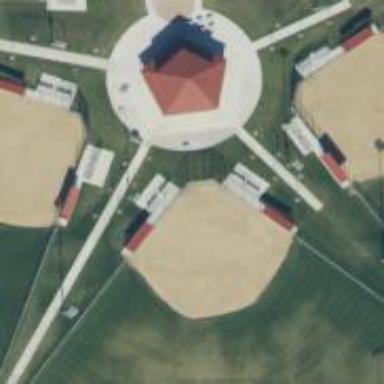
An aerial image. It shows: Baseball pitch for leisure and sports activities.